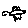
Label: bird